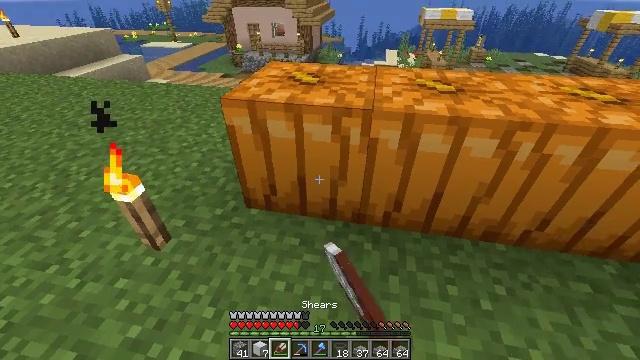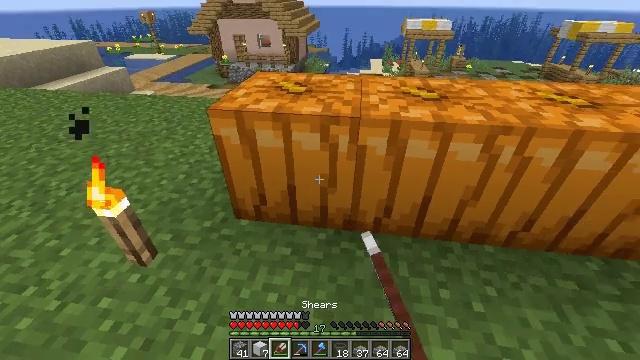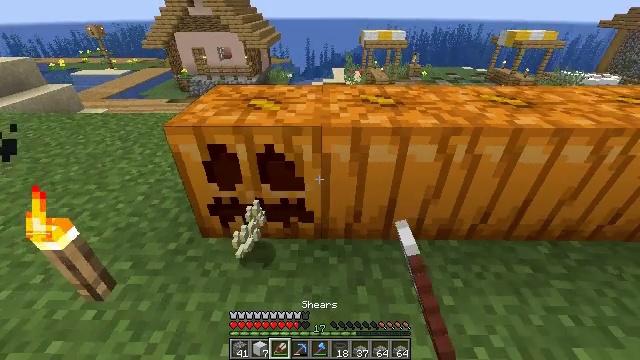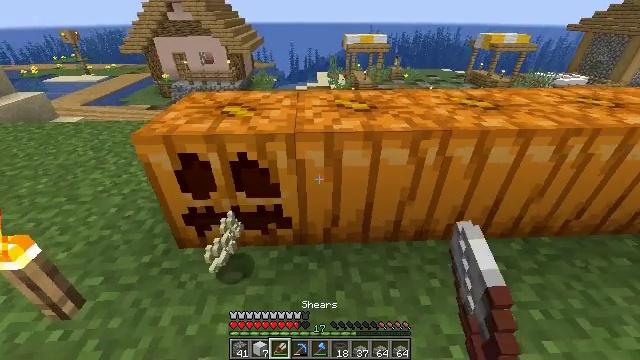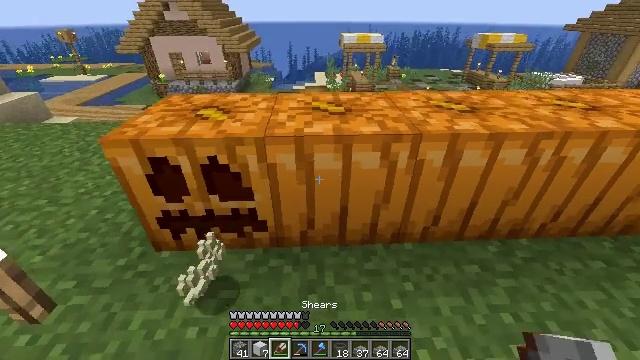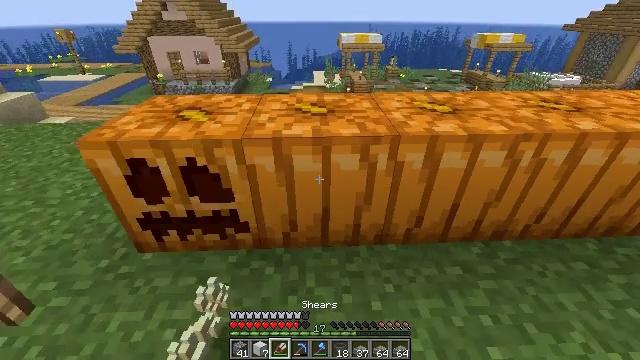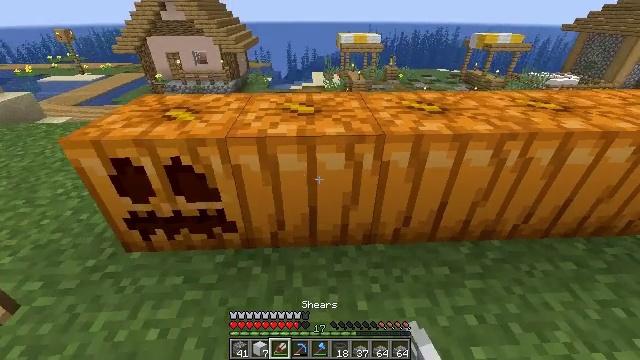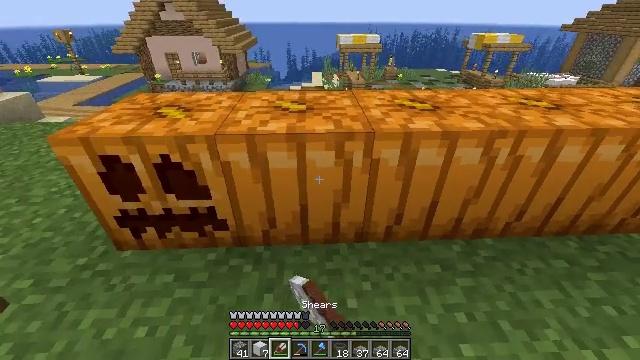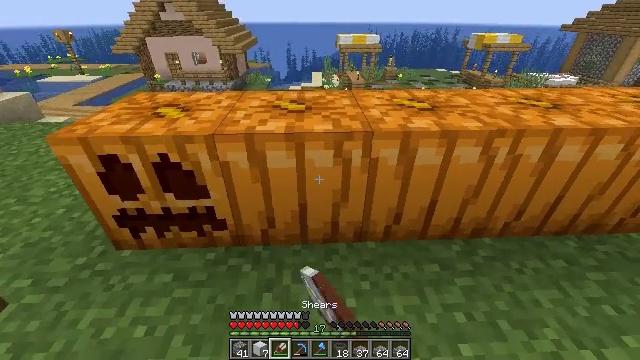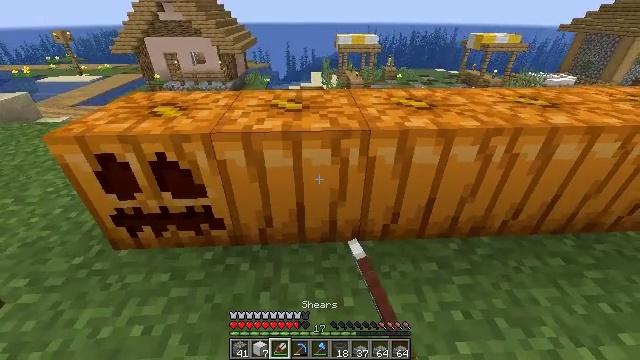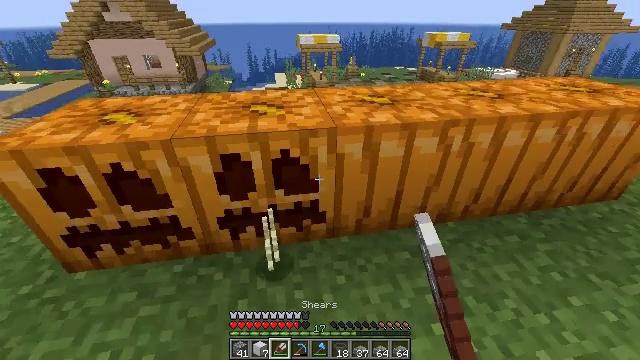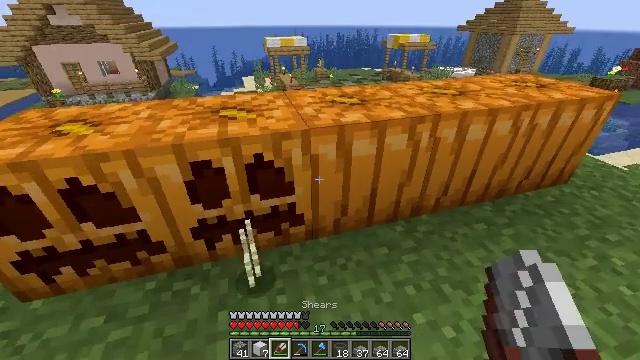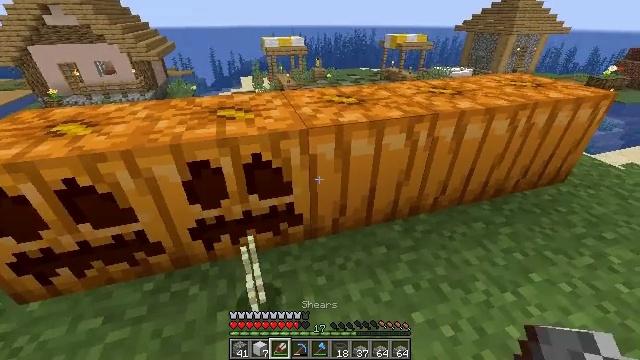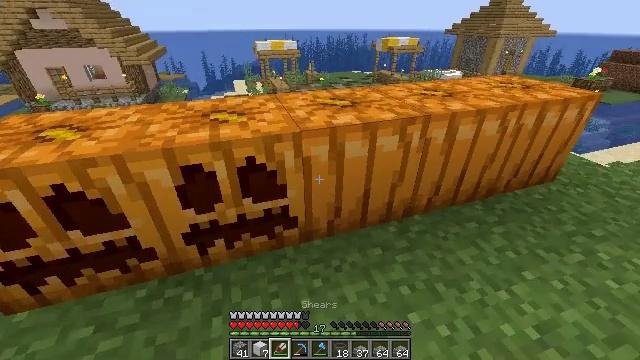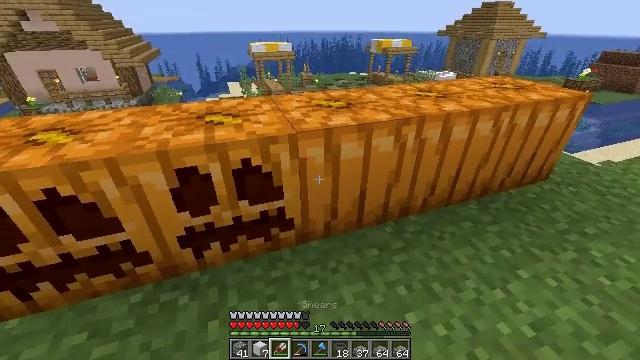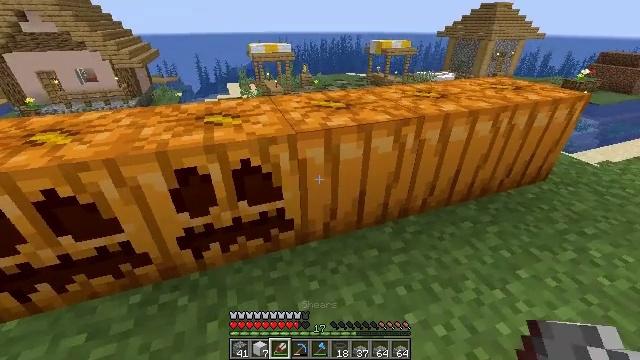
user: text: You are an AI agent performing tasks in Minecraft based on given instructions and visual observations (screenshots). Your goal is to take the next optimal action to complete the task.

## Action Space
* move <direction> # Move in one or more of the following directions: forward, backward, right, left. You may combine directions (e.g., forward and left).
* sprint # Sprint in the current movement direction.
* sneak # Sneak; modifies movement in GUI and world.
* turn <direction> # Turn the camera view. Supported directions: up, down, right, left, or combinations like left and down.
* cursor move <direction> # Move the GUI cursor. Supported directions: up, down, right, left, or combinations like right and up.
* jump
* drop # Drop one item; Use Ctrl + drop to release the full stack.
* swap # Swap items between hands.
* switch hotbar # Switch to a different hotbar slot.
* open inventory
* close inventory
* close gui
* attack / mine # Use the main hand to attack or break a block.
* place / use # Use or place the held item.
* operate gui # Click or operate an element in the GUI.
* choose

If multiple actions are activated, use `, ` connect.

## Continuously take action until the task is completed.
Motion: motion action
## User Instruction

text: Left-click the carved pumpkin to mine it.
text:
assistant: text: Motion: turn right and up
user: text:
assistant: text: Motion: move right, turn right and up
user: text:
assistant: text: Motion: move right, turn right
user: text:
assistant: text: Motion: move right
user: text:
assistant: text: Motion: use / place
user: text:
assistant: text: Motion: use / place
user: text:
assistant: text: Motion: use / place
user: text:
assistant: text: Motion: use / place
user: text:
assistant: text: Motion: no_op
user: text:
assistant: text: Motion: turn right
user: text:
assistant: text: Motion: turn right
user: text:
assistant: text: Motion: no_op
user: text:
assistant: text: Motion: turn right
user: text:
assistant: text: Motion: turn right
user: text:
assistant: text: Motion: no_op
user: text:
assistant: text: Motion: use / place
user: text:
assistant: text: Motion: use / place
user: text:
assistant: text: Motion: use / place
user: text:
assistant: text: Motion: move forward, use / place
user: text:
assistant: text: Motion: move forward, turn right, use / place
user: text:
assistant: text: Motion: move forward, turn right and down
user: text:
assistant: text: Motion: turn right
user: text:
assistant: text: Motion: no_op
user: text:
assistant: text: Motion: no_op
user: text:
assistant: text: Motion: use / place
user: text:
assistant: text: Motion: use / place
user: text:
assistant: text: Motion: use / place
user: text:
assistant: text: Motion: move forward, use / place
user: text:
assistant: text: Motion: move forward, turn right
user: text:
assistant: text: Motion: move forward, turn right